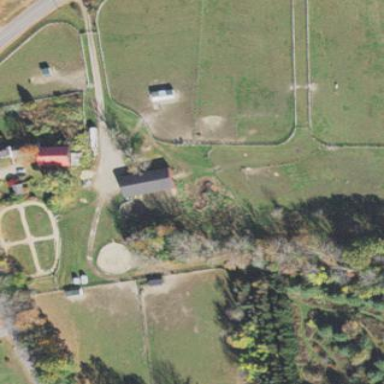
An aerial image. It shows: Fence.